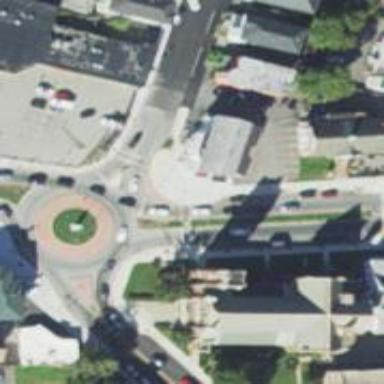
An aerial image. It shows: Primary highway intersecting roundabout.